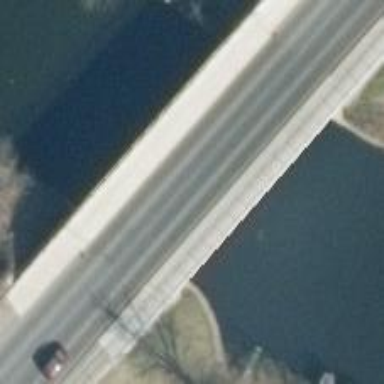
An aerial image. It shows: There is bridge in the image.